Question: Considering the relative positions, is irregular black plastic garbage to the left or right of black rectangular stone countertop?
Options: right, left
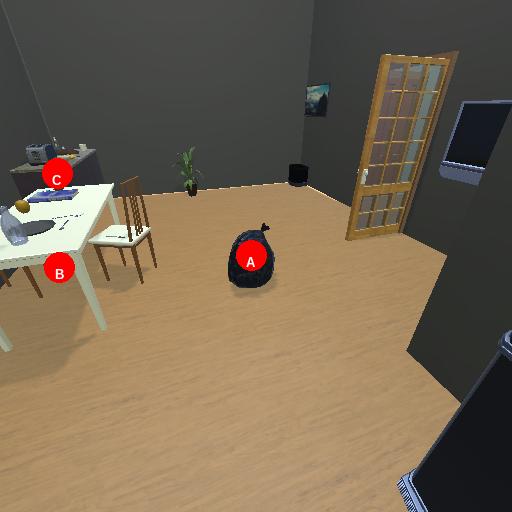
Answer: right